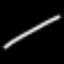
Label: line